七年级 · 度量几何学
(本小题 8.0 分)

已知有理数 $a 、 b 、 c$ 在数轴上对应的点如图所示, 且表示数 $a$ 的点、数 $b$ 的点与原点的距离相等.

(1)用 “=” “>” “<”填空:

$b$ \$ \qquad \$ $0, a+b$ $0, a-c$ $0, b-c$ $0 ;$

(2)化简: $|a+b|+|a-c|-|b|$.

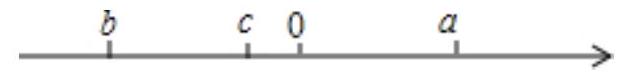
答案: 解: $(1)<, \quad=,>,<$;

(2) $\because$ 由(1)知, $a+b=0, a-c>0, b<0$,

$\therefore$ 原式 $=0+a-c+b=a-c+b$.
解析: 解： (1) $\because$ 由图可知, $b<c<0<a,|b|=a$,

$\therefore b<0, a+b=0, a-c>0, b-c<0$.

故答案为: $<,=,>,<$;

(2)见答案.

(1)根据各点在数轴上的位置判断出 $a, b$ 的符号及绝对值的大小即可;

(2)根据(1)中的结论去绝对值符号, 合并同类项即可.

本题考查的是有理数的大小比较, 熟知数轴上右边的数总比左边的大的特点是解答此题的关键.